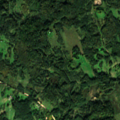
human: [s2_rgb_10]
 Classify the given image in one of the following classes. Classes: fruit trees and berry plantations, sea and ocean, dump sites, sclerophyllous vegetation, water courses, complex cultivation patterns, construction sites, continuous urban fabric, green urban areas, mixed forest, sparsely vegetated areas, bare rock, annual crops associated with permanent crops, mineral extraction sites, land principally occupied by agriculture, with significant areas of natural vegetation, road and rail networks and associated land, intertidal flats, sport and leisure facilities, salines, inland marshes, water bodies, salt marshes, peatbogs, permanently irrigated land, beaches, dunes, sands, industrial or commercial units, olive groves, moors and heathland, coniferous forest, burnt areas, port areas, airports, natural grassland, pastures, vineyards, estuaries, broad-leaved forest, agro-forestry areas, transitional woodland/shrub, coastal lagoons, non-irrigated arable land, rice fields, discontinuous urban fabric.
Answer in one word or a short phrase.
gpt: non-irrigated arable land, pastures, land principally occupied by agriculture, with significant areas of natural vegetation, broad-leaved forest, mixed forest